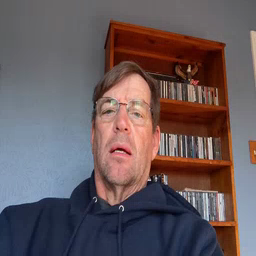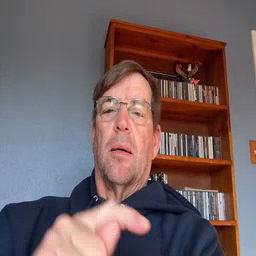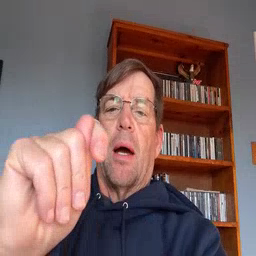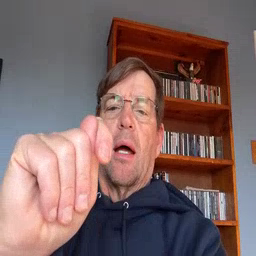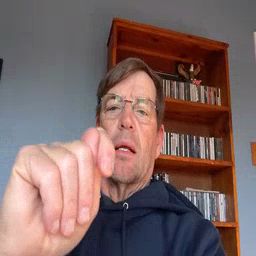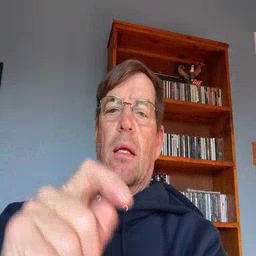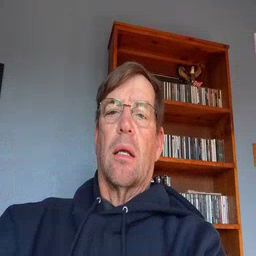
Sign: potty